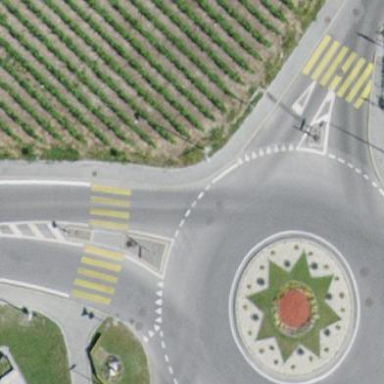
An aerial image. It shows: Secondary road with asphalt surface leading to roundabout.